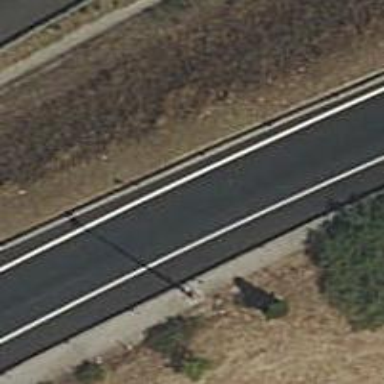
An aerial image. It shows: Primary link highway.